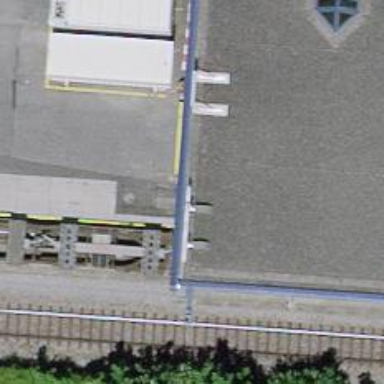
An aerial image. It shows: Single-track railway spur.